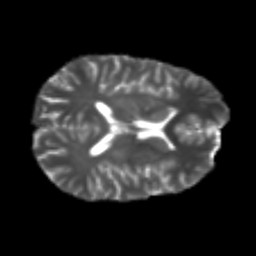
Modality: T2w
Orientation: axial
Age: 23
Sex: male
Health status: healthy
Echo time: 0.074 s